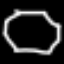
Label: octagon